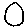
Label: moon